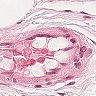
Metastatic tissue present: no